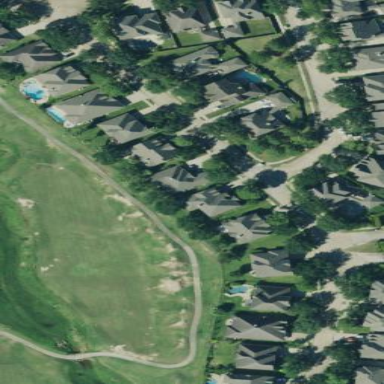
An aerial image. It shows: Residential area composed of single-family homes.